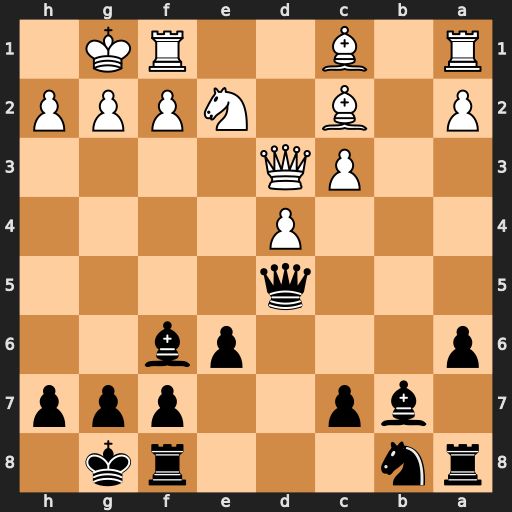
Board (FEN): rn3rk1/1bp2ppp/p3pb2/3q4/3P4/2PQ4/P1B1NPPP/R1B2RK1
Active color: b
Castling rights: -
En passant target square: -
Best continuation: Qxg2#